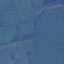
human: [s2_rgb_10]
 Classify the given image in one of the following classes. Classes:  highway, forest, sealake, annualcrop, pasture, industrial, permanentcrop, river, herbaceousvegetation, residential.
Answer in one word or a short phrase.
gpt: Pasture